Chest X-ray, PA view. Patient: 26 years old, sex M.
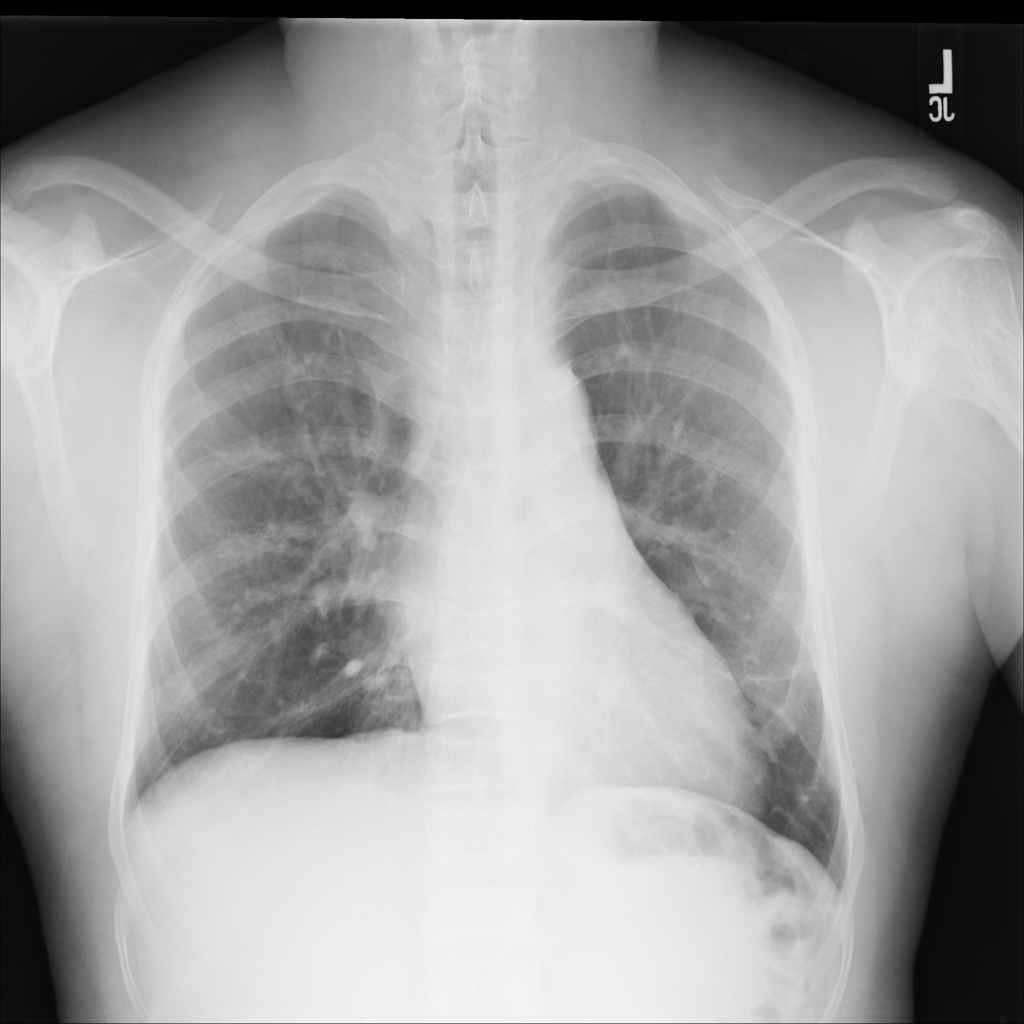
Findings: Fibrosis